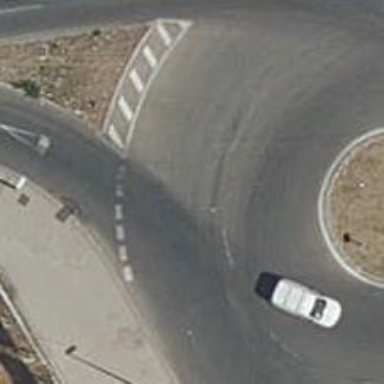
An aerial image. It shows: Roundabout on residential road.